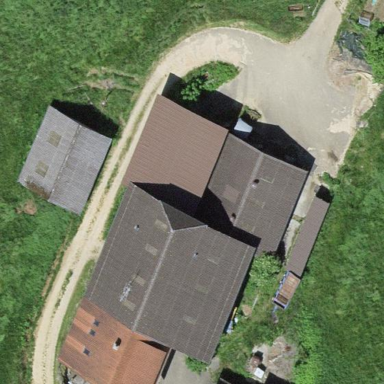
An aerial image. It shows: Farmyard area.